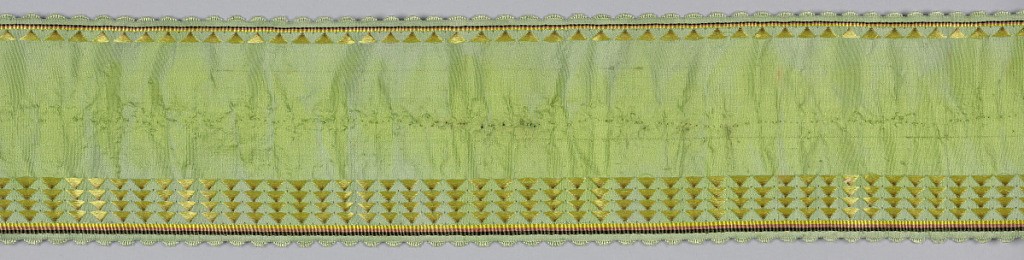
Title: Ribbon
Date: mid-19th century
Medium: silk Technique:
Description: Green ribbon with narrow and wide borders of triangular forms in gold silk. Scalloped picot edge.